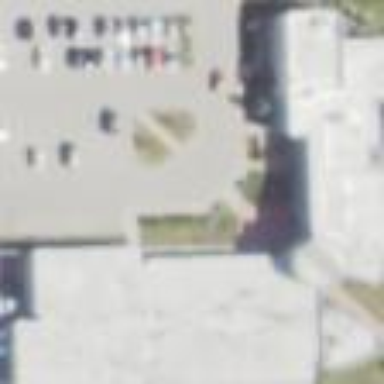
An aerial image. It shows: Public building.